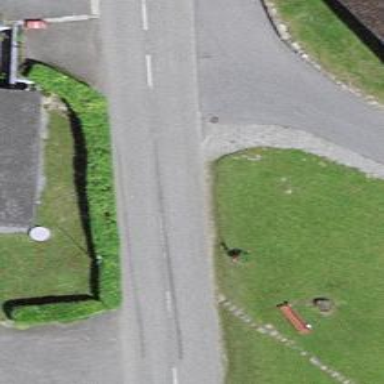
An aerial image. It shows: Wayside cross with historic significance.